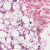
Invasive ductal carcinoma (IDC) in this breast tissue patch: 0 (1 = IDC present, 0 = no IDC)